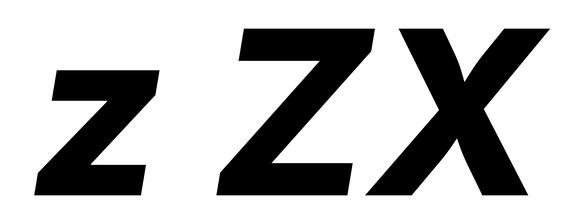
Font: Inter-Italic_ExtraBold_Italic